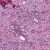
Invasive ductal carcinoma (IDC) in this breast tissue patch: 1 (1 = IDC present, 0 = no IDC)